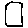
Label: square